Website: macys
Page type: customer-info-address
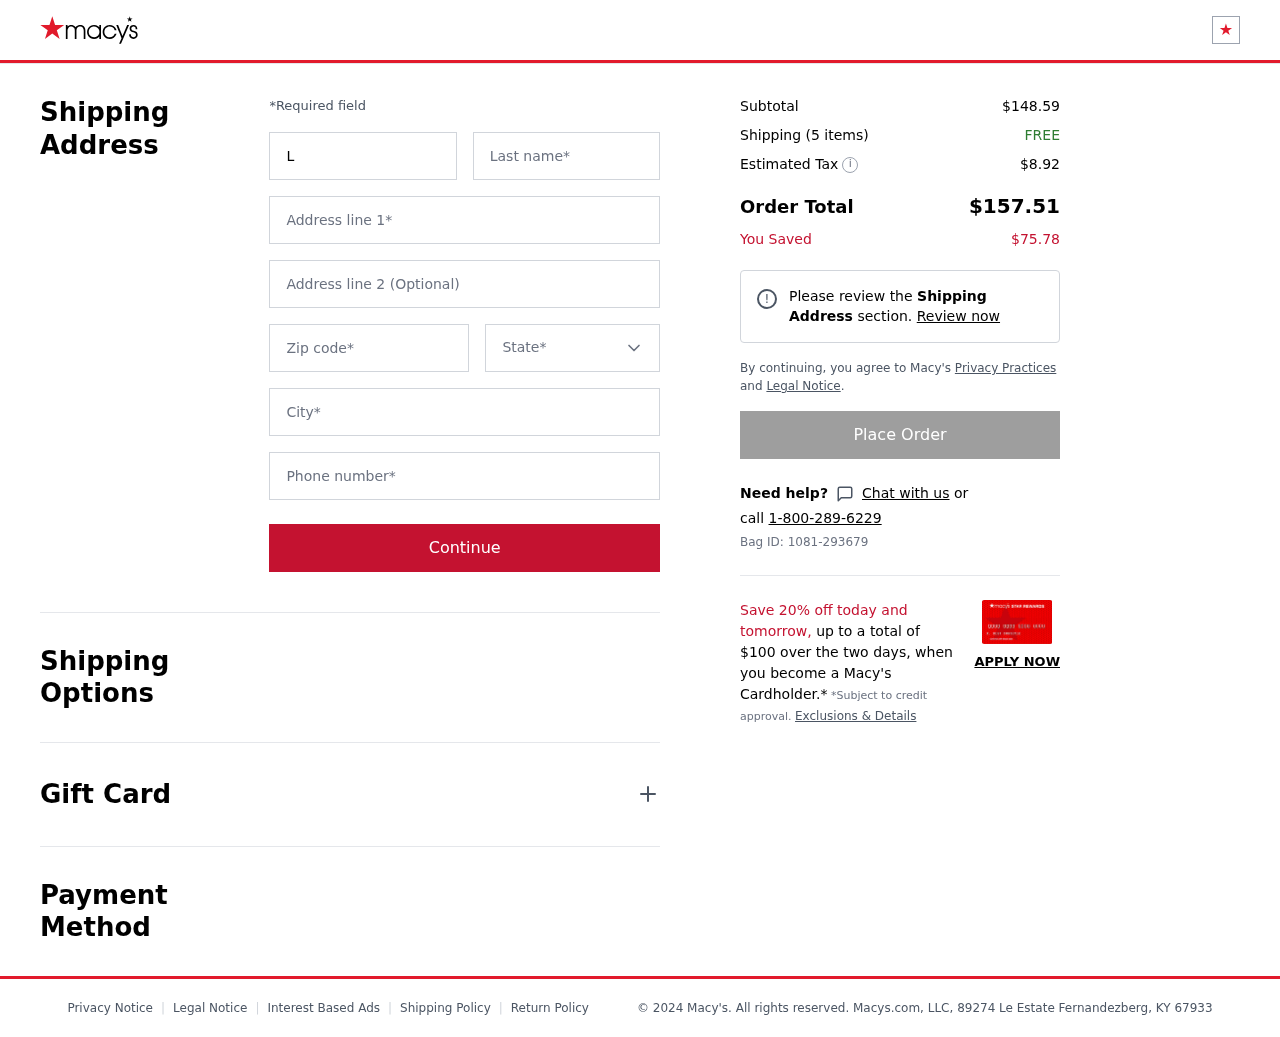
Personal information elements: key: PII_CITY
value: Fernandezberg
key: PII_FIRSTNAME
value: Lori
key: PII_LASTNAME
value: Lewis
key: PII_PHONE
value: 6286499133
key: PII_POSTCODE
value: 67933
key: PII_STATE
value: Kentucky
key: PII_STREET
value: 89274 Le Estate
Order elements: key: ORDER_SUBTOTAL
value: $148.59
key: ORDER_NUM_ITEMS
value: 5
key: ORDER_SHIPPING_COST
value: FREE
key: ORDER_TAX
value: $8.92
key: ORDER_TOTAL
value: $157.51
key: ORDER_SAVINGS
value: $75.78
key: ORDER_BAG_ID
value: Bag ID: 1081-293679